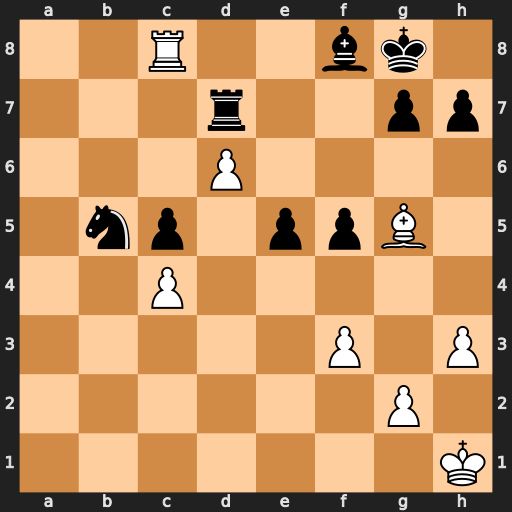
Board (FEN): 2R2bk1/3r2pp/3P4/1np1ppB1/2P5/5P1P/6P1/7K
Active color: w
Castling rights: -
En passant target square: -
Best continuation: Be7 Kf7 Rxf8+ Ke6 cxb5